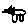
Label: cat